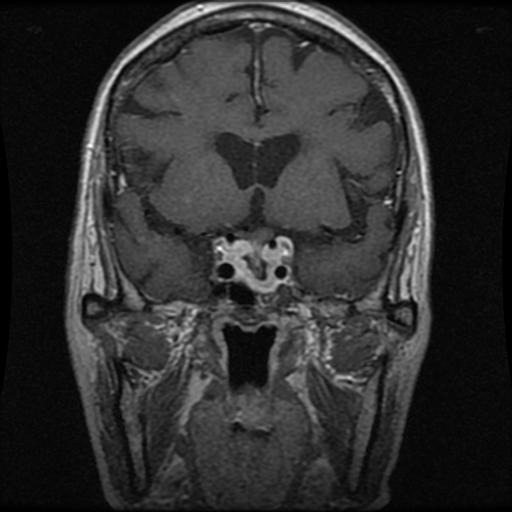
Label: pituitary